Question: i would like to know where does eclipse save entered args?(in which file?)
because these args that i entered -say- a month ago are remembered.
see snapshot:

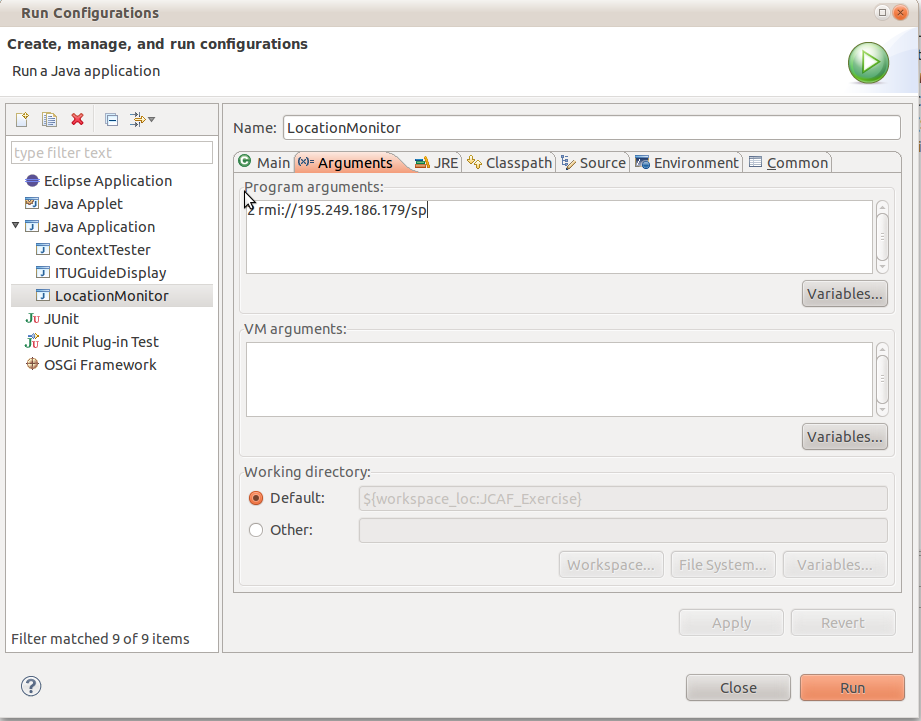
Answer: i'd suggest to save the launch config to a shared file in your project folder. you will find this option in the commons tab in your screenshot.
if you open it with a text-editor you will find following two tags
'<stringAttribute key="org.eclipse.jdt.launching.PROGRAM_ARGUMENTS" value="YOUR PROGRAM ARGUMENTS"/> <stringAttribute key="org.eclipse.jdt.launching.VM_ARGUMENTS" value="YOUR VM ARGUMENTS"/>'
i also share my projects launch config in the company's scm.